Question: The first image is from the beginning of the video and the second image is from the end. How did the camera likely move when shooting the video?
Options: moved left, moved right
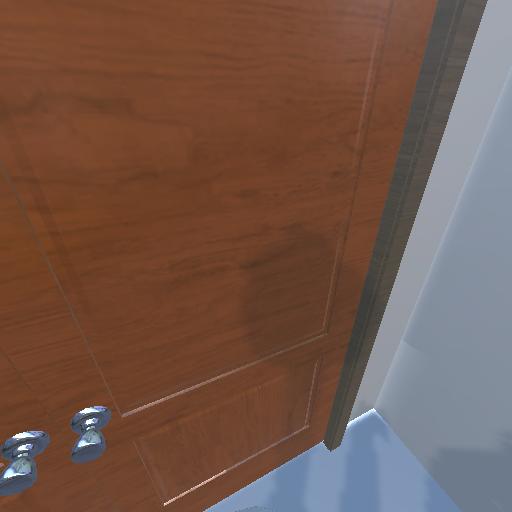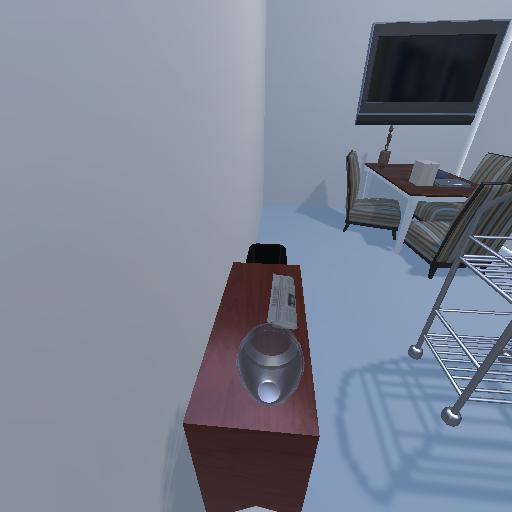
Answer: moved left